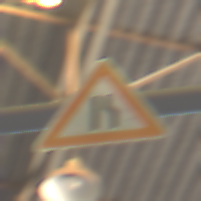
Verkehrszeichen: EinseitigVerengteFahrbahnRechts
Umgebung: Indoor, Urban
Tageszeit: Midday
Wetter: NotSpecified
Licht: Natural
Jahreszeit: NotSpecified
Kontrast: MediumContrast